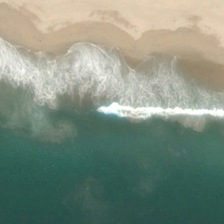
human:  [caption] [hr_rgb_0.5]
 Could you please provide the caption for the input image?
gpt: sea water in the wind set off layers of white spray .

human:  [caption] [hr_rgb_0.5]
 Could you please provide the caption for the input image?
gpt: yellow beach is near a piece of green ocean with white waves .

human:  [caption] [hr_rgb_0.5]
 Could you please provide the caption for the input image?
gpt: a pedestrian are on the shore of the sea .

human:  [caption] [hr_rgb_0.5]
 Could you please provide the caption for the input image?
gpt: yellow beach is near a piece of green ocean with white waves .

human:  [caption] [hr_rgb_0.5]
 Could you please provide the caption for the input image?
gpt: sea water in the wind set off layers of white spray .